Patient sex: M
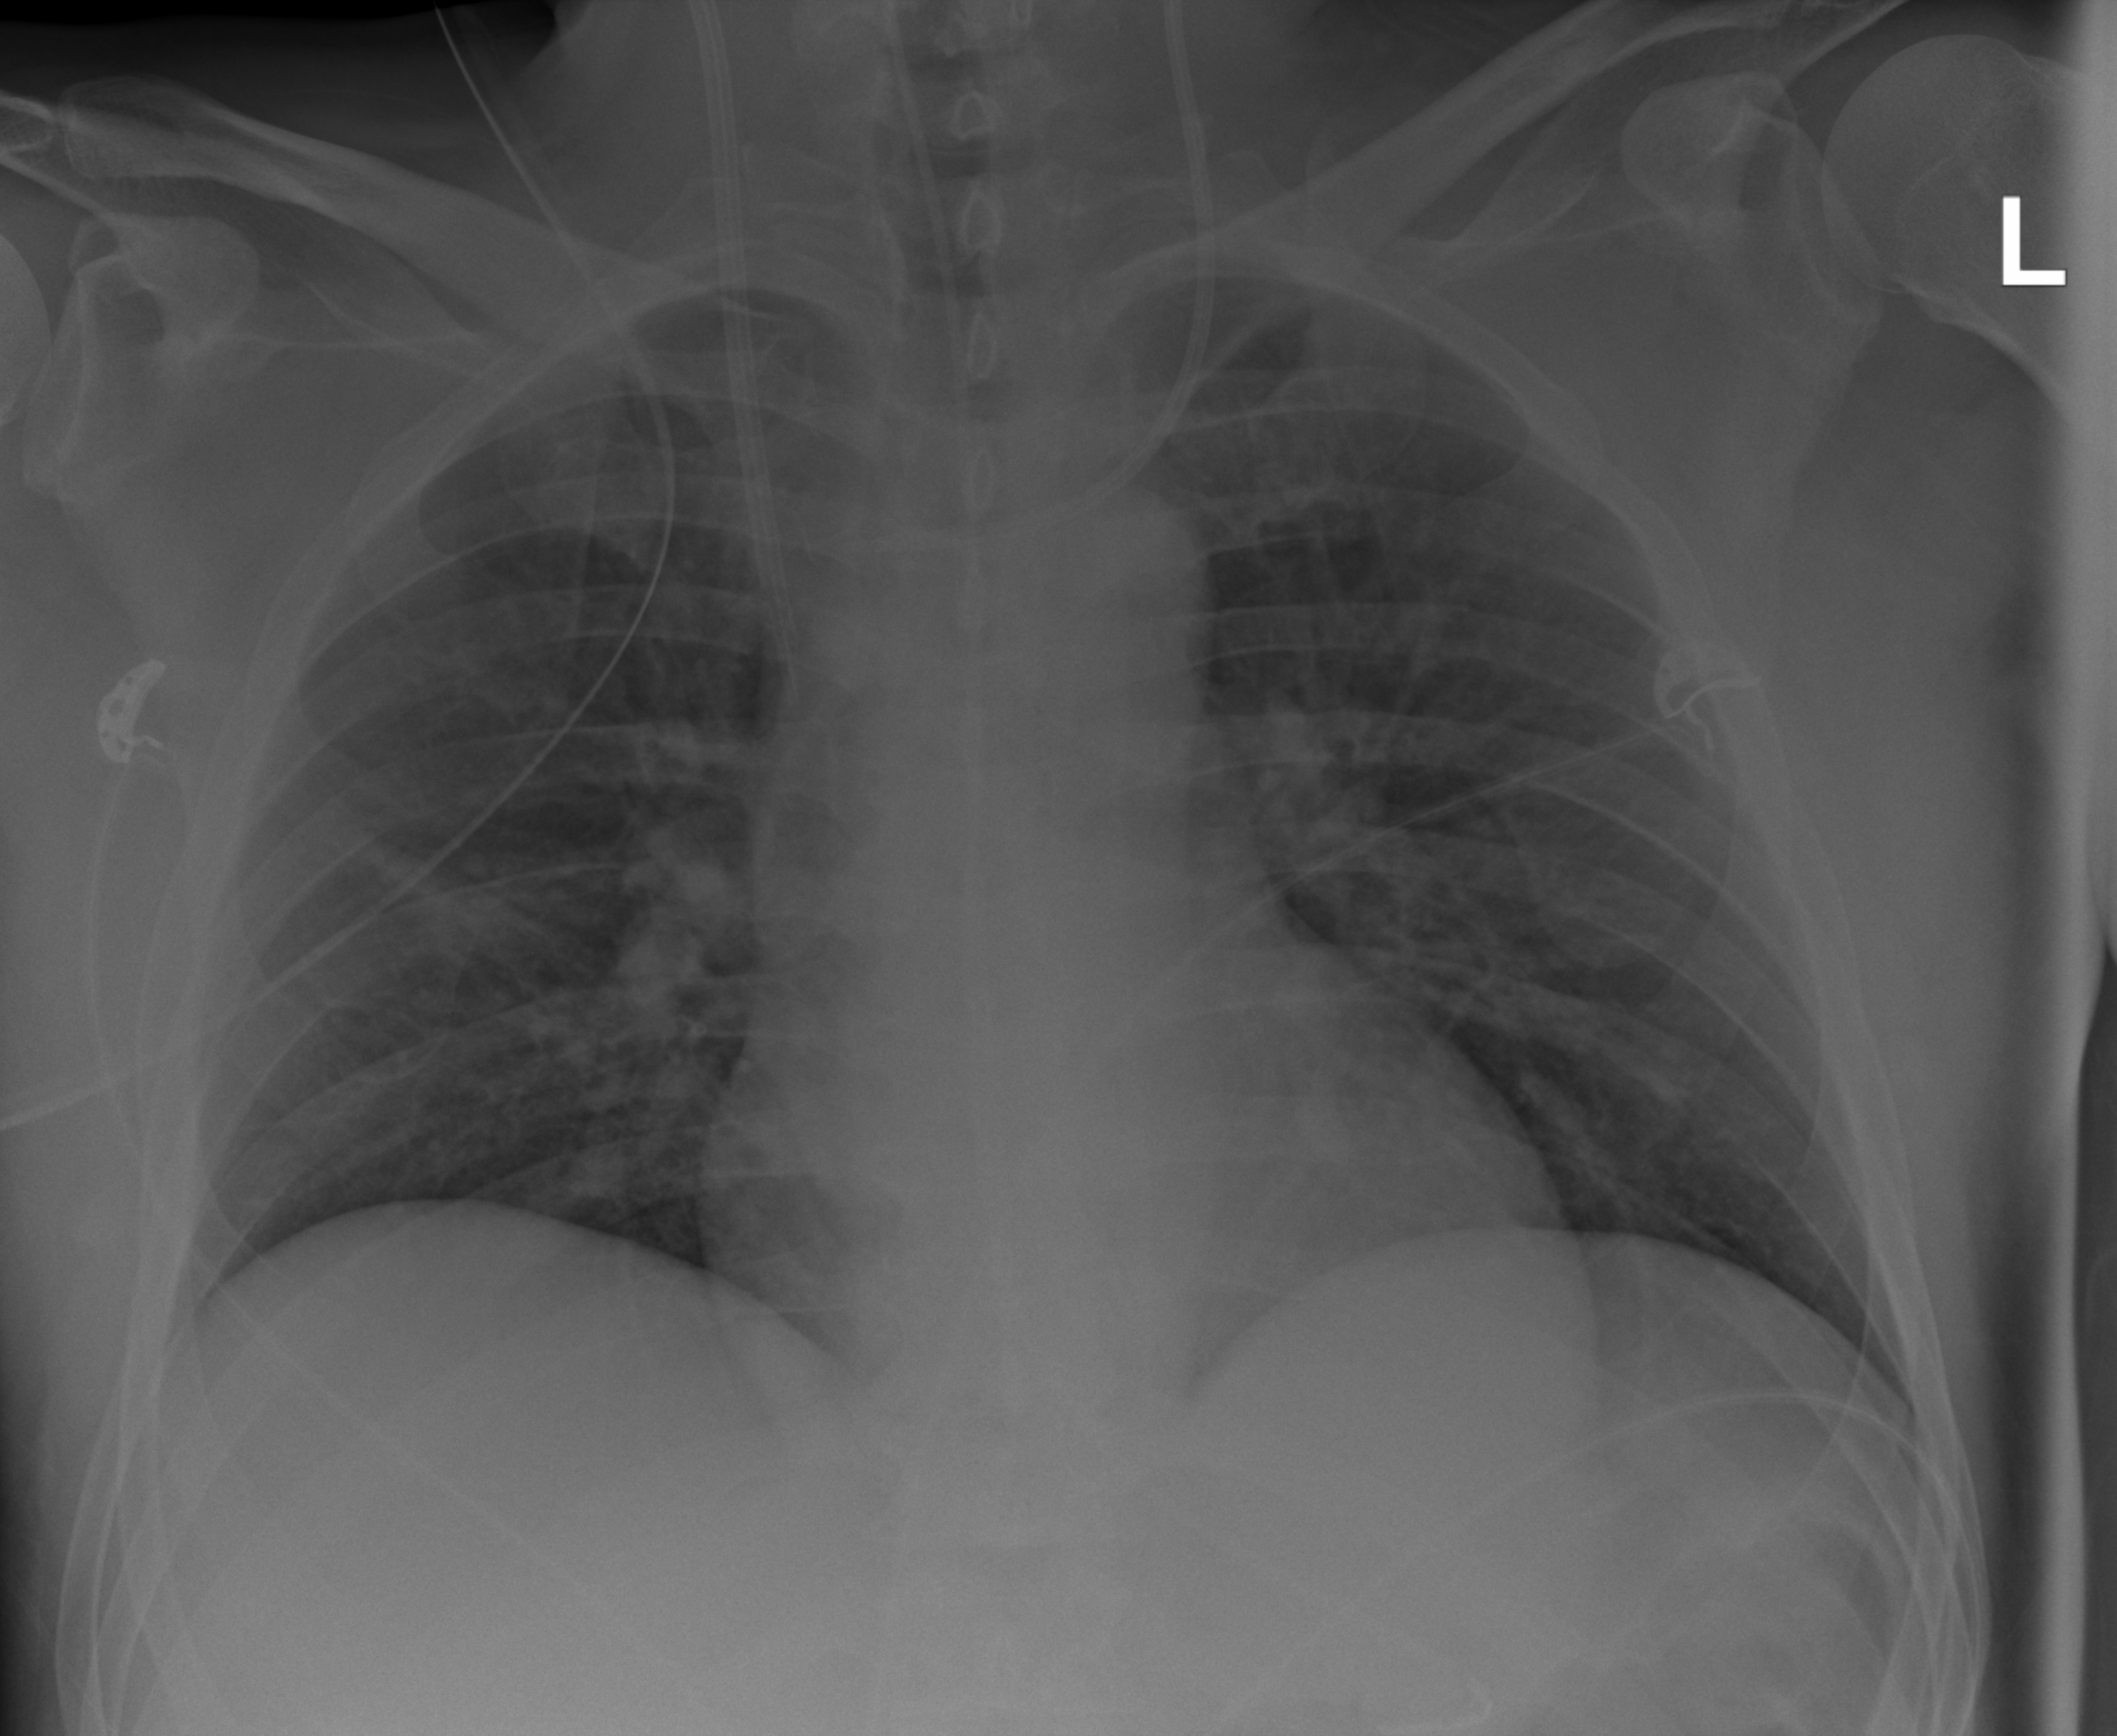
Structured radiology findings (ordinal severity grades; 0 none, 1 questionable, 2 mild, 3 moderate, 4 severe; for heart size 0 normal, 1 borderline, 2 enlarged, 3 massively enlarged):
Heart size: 2
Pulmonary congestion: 2
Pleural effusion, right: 0
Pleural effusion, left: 0
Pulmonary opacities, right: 0
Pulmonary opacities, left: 0
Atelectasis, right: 2
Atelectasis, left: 0